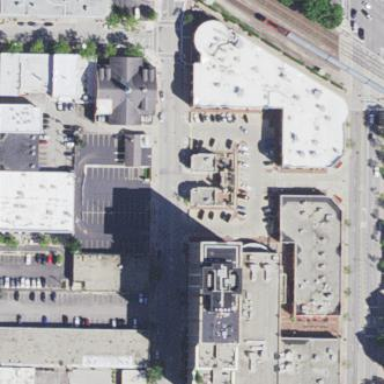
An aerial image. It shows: Retail area.